Interaction volume radius: 10 \u00c5
Interaction volume height: 40 \u00c5
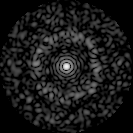
Disorder parameter: 0.8279